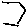
Label: hexagon